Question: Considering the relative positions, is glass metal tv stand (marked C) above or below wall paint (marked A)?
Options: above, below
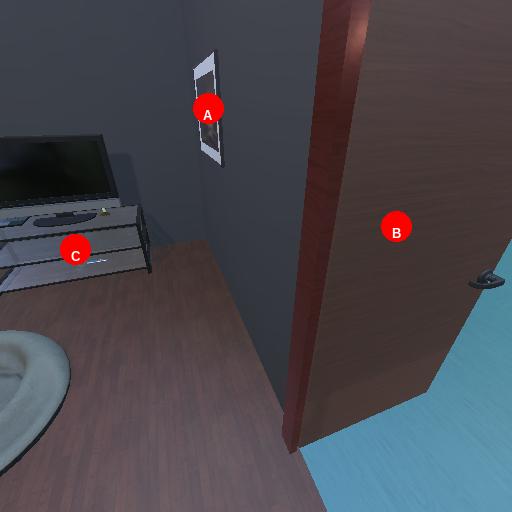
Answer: above